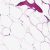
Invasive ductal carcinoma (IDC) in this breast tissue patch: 0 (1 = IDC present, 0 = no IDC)